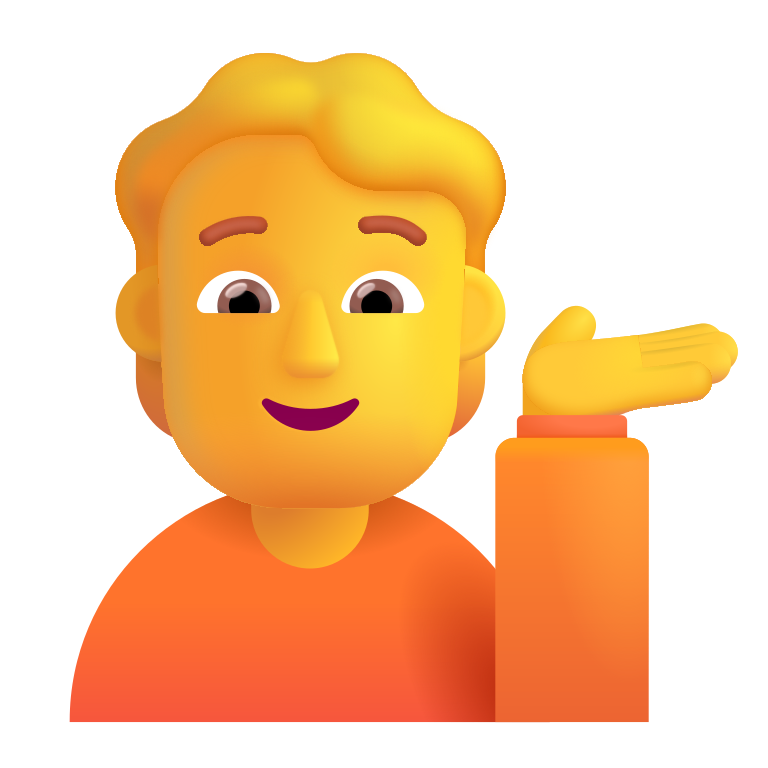
person tipping hand color default